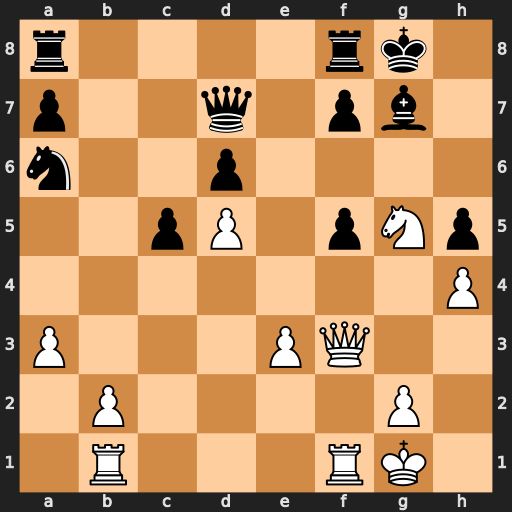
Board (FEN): r4rk1/p2q1pb1/n2p4/2pP1pNp/7P/P3PQ2/1P4P1/1R3RK1
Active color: w
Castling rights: -
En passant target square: -
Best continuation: Qxh5 Bh6 Qxh6